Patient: sex F, age 56
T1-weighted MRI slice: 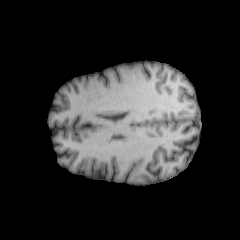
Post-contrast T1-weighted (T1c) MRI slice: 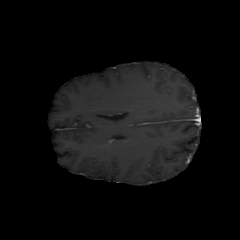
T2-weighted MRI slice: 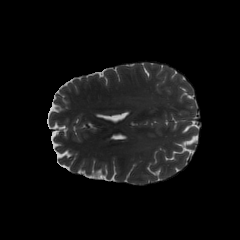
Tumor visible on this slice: no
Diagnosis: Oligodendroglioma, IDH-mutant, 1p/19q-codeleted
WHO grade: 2